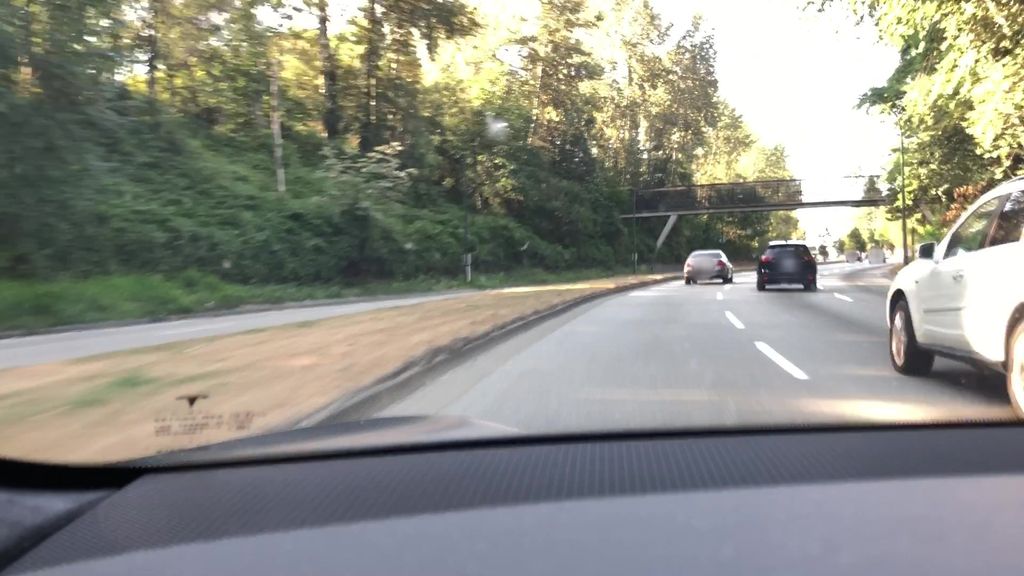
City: vancouver